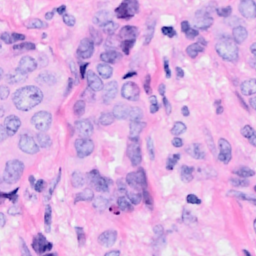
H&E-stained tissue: Breast